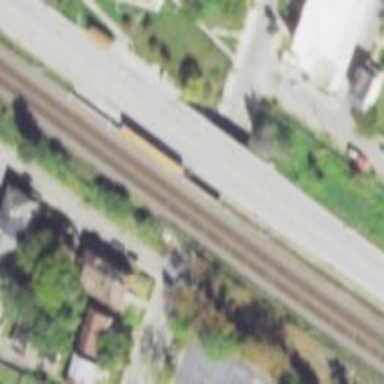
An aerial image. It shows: Busway road.